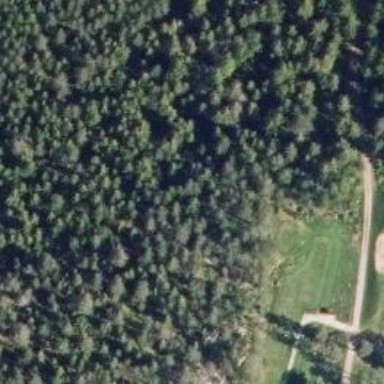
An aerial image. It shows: Path.